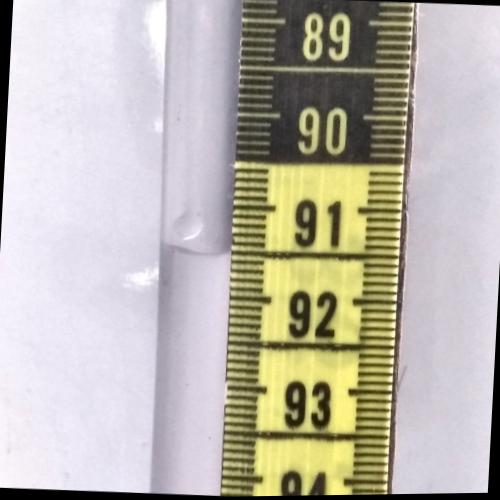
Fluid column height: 91.5 cm